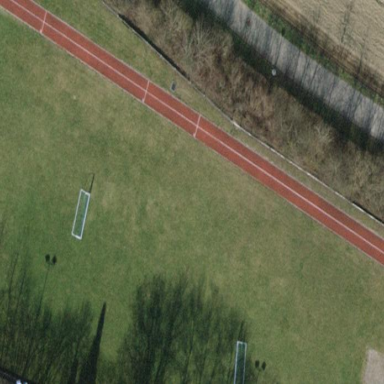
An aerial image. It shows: Athletic track located in leisure land area.